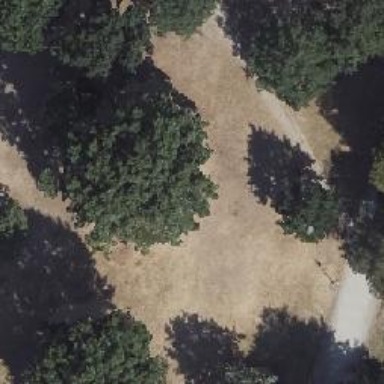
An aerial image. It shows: Broadleaved deciduous tree located in park.